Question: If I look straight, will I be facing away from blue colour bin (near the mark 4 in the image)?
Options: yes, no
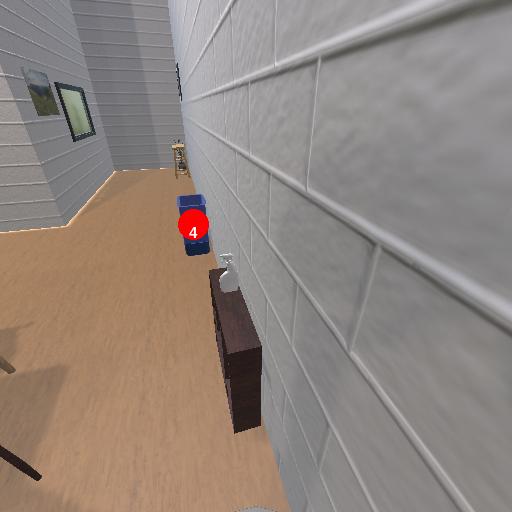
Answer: yes